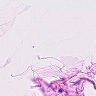
Metastatic tissue present: no